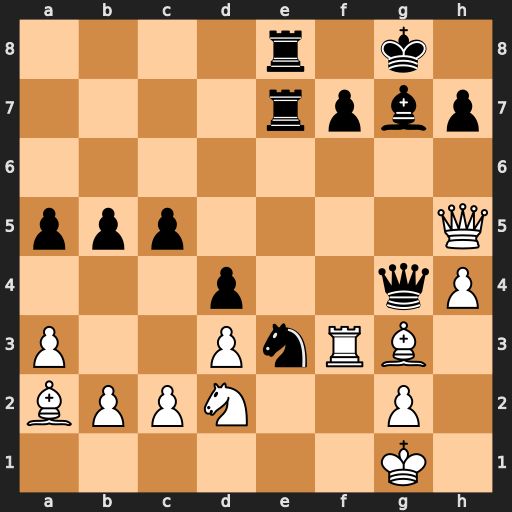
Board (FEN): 4r1k1/4rpbp/8/ppp4Q/3p2qP/P2PnRB1/BPPN2P1/6K1
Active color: w
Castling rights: -
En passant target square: -
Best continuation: Bxf7+ Kh8 Bxe8 Qxh5 Bxh5